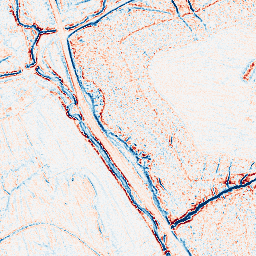
Category: edge_preserving
Decomposition family: anisotropic_diffusion
Decomposition parameters: iterations: 5
kappa: 10
gamma: 0.15
Upsampling method: bspline
Upsampling parameters: scale: 2
Upsampling scale: 2